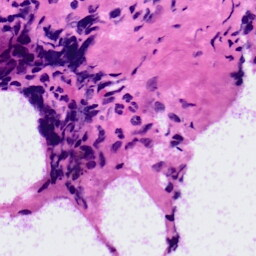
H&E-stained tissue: LymphNode